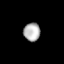
Tissue: lung
Cell type: Epithelial cells
Senescence score: 0.1799
Nuclear area (px): 297
Mean DAPI intensity: 177.367